Interaction volume radius: 10 \u00c5
Interaction volume height: 20 \u00c5
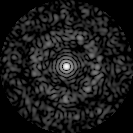
Disorder parameter: 0.85